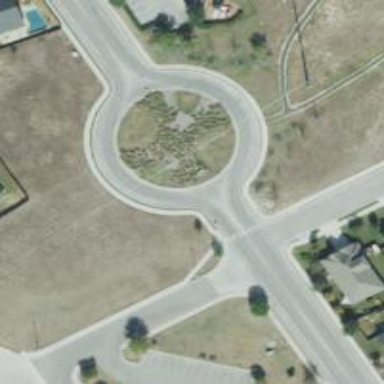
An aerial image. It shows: Residential road with asphalt surface leading up to roundabout.